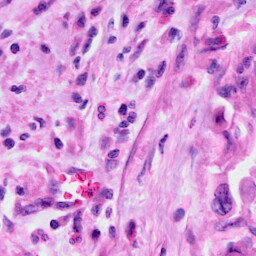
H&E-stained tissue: Cervix